Question: I've got an unordered list which holds a few items. It's purpose is to become a navbar. The list is set up to be displayed as a table-row with each li element a table-cell, these elements each hold an anchor tag with the first one holding the logo. The issue is that the anchor elements are positioned to the bottom vertically and I can't find a way to center them.
Here's an image of the issue:

I've colored the '<a>' background green and '<li>' background red. As it's visible here the text anchor items are positioned to the bottom and I can't figure out how to:
a) position the anchor text to the vertical center
b) have the anchor fill the entire height of the parent li
I've tried adding 'vertical-align: center;' to both li and a but it did not work.
Here are relevant pieces of my html/css code so far
HTML:
'''
<body>
<header class="mainHeader">
<nav>
<ul>
<li><a href="index.html"><img class="logo" src="logo.png" alt="index"></a></li>
<li><a href="#">Item1</a></li>
<li><a href="#">Item2</a></li>
<li><a href="#">Item3</a></li>
</ul>
</nav>
</header>
<footer></footer>
</body>
'''
CSS:
'''
.mainHeader {
background-color: #111;
color: #999;
background-image: -webkit-gradient(linear, 0 0, 0 100%, from(#111), to(#444));
background-image: -webkit-linear-gradient(#111, #444);
background-image: -moz-linear-gradient(#111, #444);
background-image: -o-linear-gradient(#111, #444);
background-image: linear-gradient(#111, #444);
-webkit-box-shadow: 0 1px 1px #777;
-moz-box-shadow: 0 1px 1px #777;
box-shadow: 0 1px 1px #777;
text-decoration: none;
text-shadow: 0 1px 0 #777;
overflow: hidden;
}
.logo {
max-width: 130px;
max-height: 170px;
}
.mainHeader ul{
display: table-row;
}
.mainHeader li{
width: 130px;
display: table-cell;
text-align: center;
background-color: red;
}
.mainHeader a{
display: block;
background-color: green;
text-decoration: none;
color: #999;
}
'''
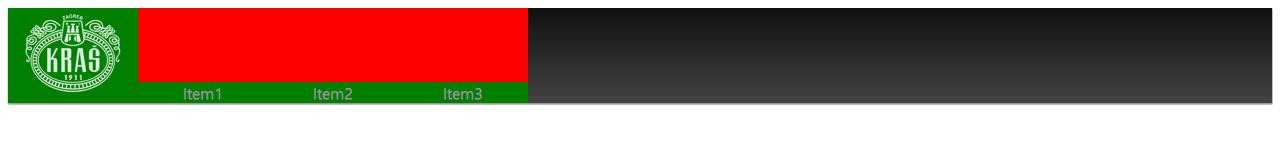
Answer: You can modify your CSS as below to get the expected behavior. Refer inline comments for modified items.
'''
.logo {
max-width: 130px;
max-height: 170px;
vertical-align: middle; /* added */
}
.mainHeader li {
width: 130px;
display: table-cell;
text-align: center;
background-color: red;
vertical-align: middle; /* to position contents in middle of nav bar */
line-height: 150px; /* added */
}
.mainHeader a {
display: inline-block; /* modified to support vertical-align */
width: 100%;
background-color: green;
text-decoration: none;
color: #999;
}
'''
<URL>